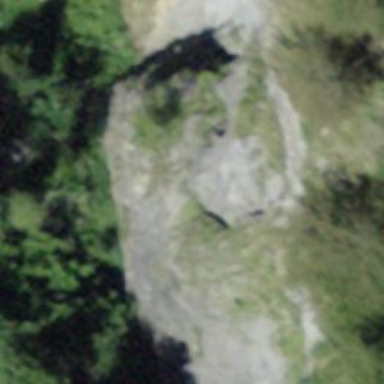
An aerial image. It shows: Cliff in nature.